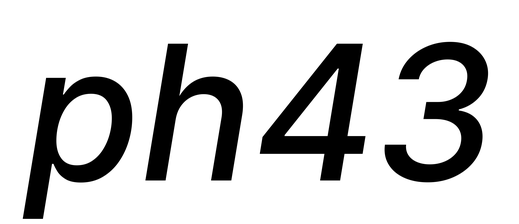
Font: Inter-Italic_Medium_Italic